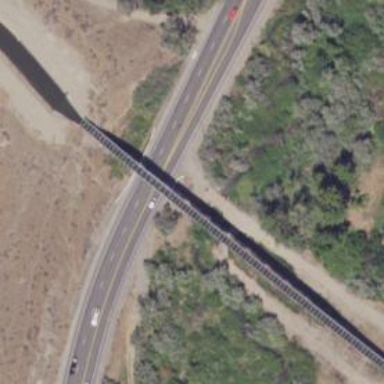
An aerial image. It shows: Aqueduct bridge.